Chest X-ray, AP view. Patient: 19 years old, sex M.
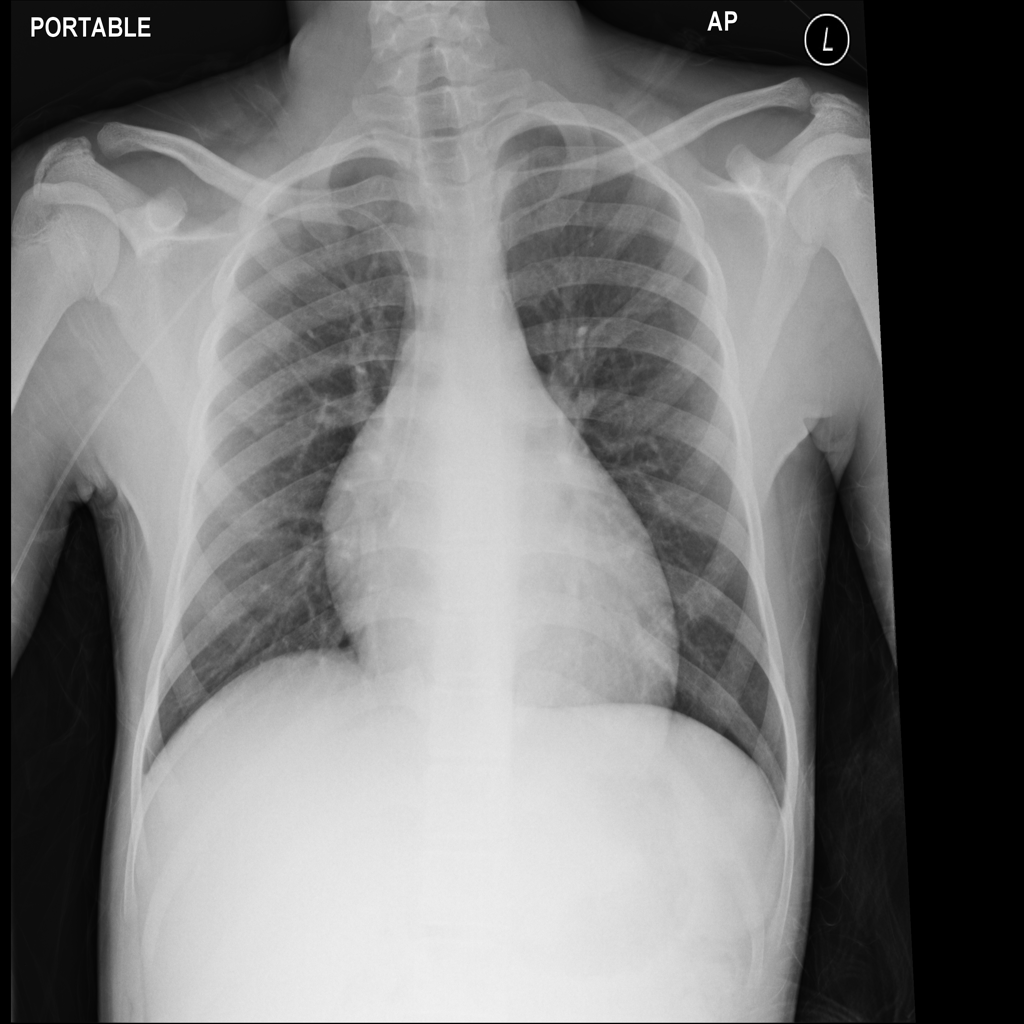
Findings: Cardiomegaly